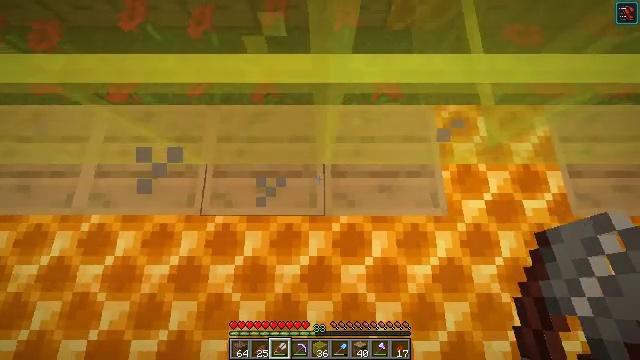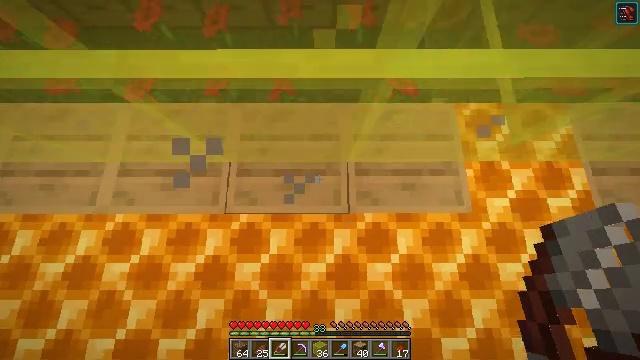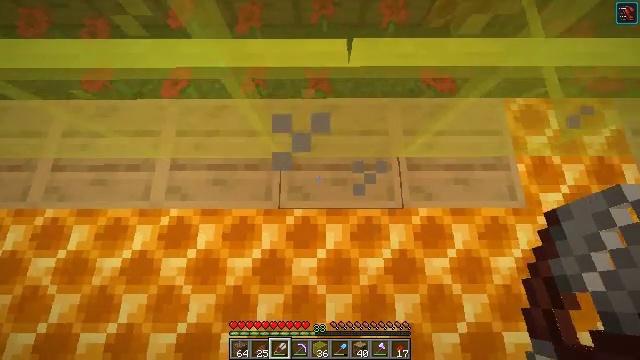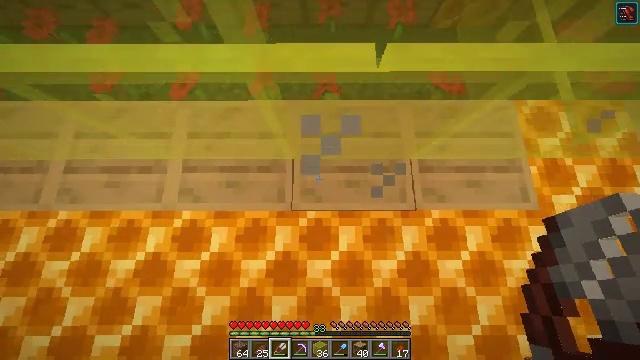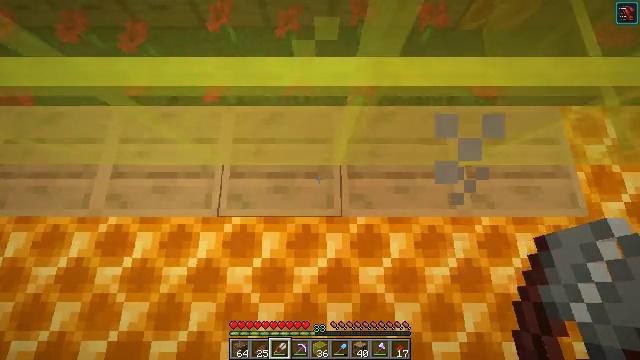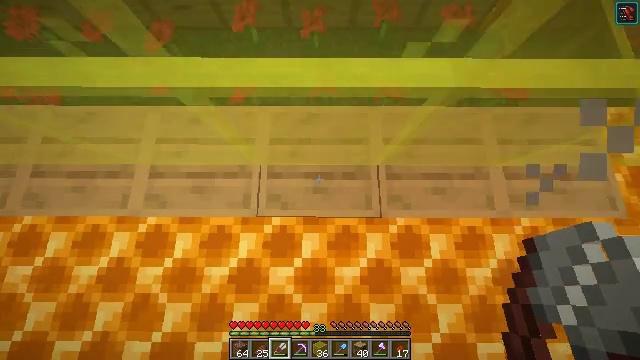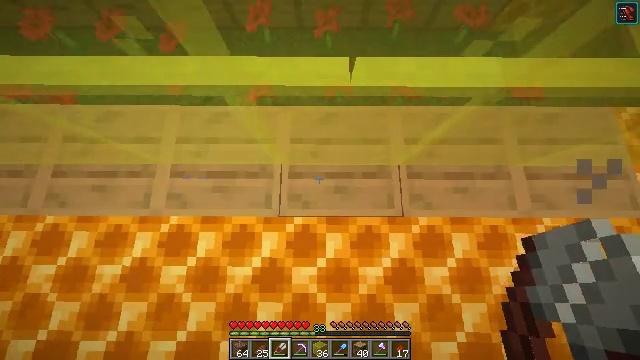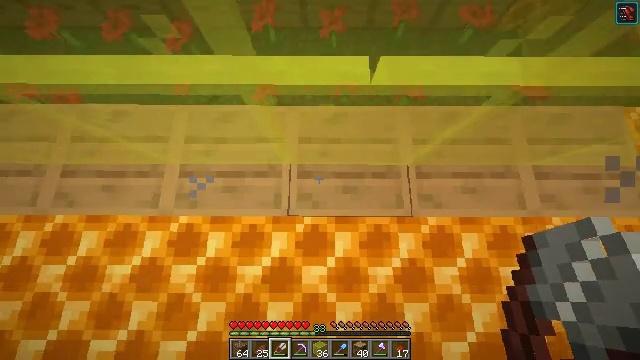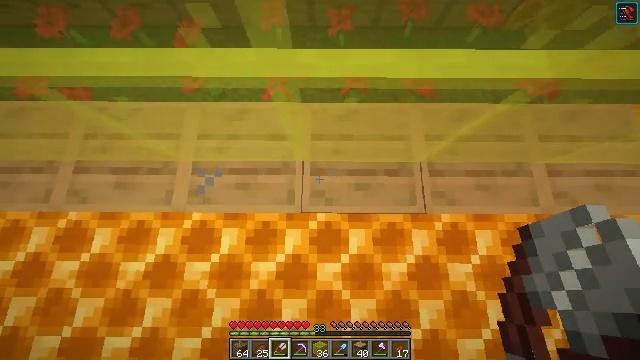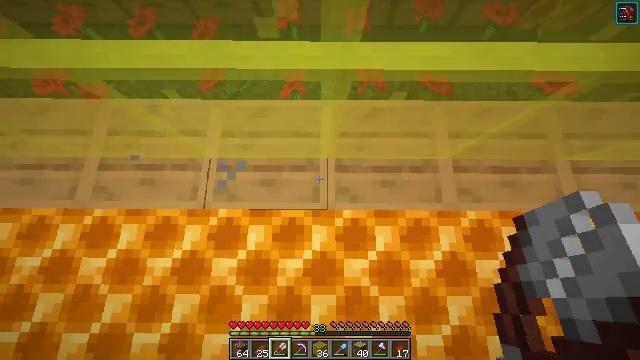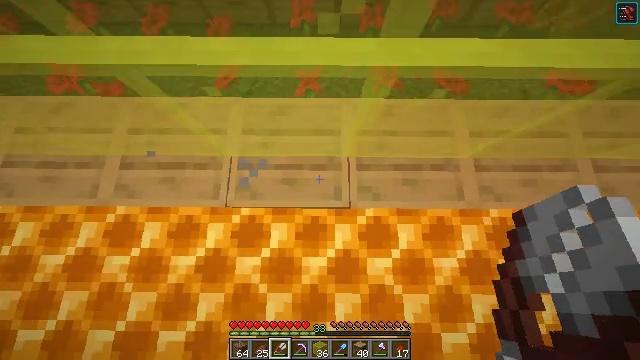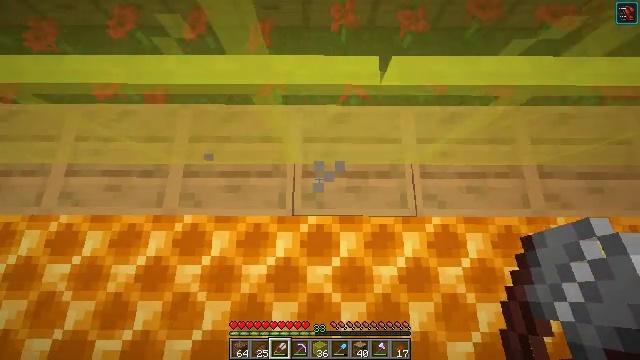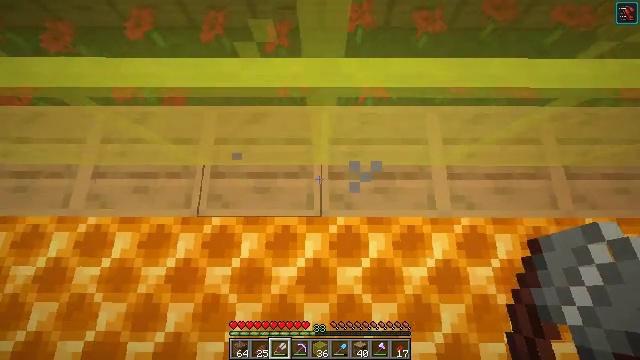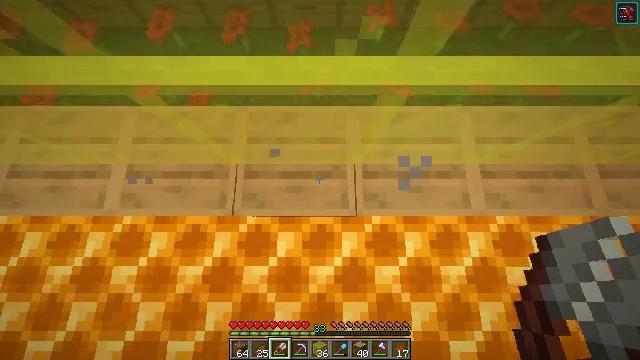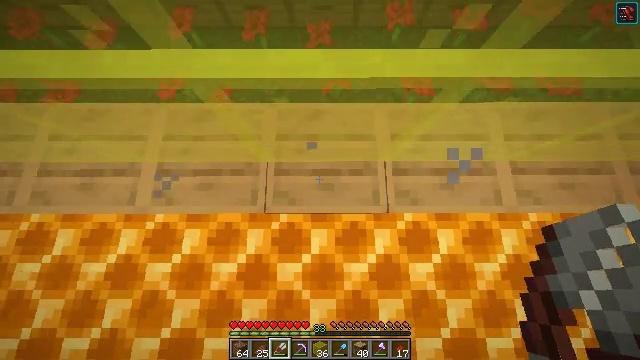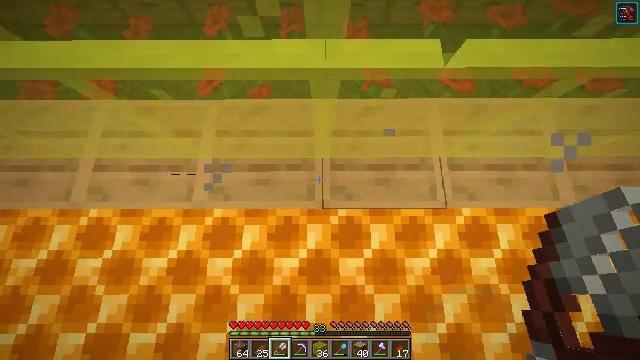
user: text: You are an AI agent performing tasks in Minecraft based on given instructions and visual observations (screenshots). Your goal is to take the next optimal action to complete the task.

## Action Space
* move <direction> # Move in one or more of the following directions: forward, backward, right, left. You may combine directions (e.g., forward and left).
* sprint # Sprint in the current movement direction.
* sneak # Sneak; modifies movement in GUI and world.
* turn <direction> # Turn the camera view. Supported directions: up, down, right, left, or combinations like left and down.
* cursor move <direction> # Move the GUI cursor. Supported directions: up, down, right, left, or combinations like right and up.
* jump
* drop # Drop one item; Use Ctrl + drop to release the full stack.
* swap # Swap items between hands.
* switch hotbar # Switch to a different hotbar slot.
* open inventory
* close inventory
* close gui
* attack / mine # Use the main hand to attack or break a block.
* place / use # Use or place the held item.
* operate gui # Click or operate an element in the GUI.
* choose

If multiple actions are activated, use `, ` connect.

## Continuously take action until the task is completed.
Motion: motion action
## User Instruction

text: Create a honeycomb block using the crafting table.
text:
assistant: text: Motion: move left, attack / mine and use / place
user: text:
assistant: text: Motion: move left, attack / mine and use / place
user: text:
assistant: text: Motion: move left, attack / mine and use / place
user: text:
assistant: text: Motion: move left, attack / mine and use / place
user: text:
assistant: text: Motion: move left, attack / mine and use / place
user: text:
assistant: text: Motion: attack / mine and use / place
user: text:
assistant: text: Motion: attack / mine and use / place
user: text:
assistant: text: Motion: move left, attack / mine and use / place
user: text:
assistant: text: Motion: move left, attack / mine and use / place
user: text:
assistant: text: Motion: move left, attack / mine and use / place
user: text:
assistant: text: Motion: move left, attack / mine and use / place
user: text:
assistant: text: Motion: move left, attack / mine and use / place
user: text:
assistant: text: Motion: move left, attack / mine and use / place
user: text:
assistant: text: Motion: move left, attack / mine and use / place
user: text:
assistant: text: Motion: move left, attack / mine and use / place
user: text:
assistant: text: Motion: move left, attack / mine and use / place
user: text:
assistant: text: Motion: attack / mine and use / place
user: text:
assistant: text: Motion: attack / mine and use / place
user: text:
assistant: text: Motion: attack / mine and use / place
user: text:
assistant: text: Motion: move left, attack / mine and use / place
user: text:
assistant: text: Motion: move left, attack / mine and use / place
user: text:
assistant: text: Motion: move left, attack / mine and use / place
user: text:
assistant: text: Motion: move left, attack / mine and use / place
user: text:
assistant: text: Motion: move left, attack / mine and use / place
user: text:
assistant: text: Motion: move left, attack / mine and use / place
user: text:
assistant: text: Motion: move left, attack / mine and use / place
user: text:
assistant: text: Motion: attack / mine and use / place
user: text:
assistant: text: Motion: attack / mine and use / place
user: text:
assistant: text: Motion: attack / mine and use / place
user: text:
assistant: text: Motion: move left, attack / mine and use / place